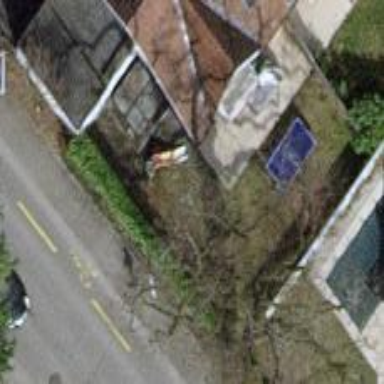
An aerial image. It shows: Garden enclosed by fence.